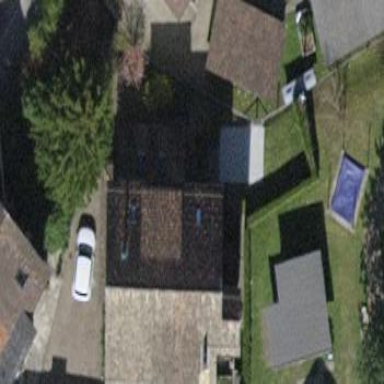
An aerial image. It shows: Gabled-roof building with apartments. The roof is covered with roof tiles.